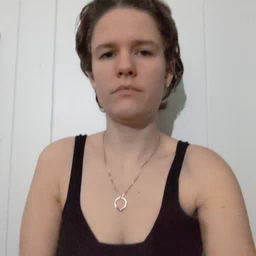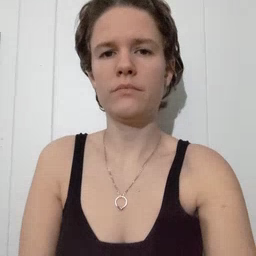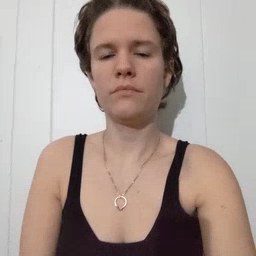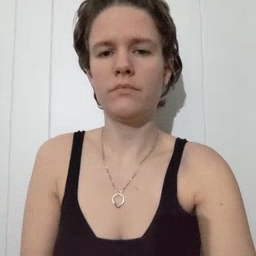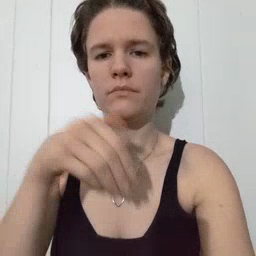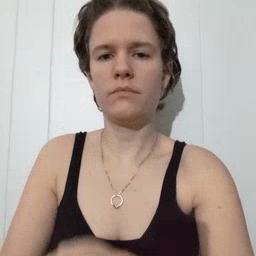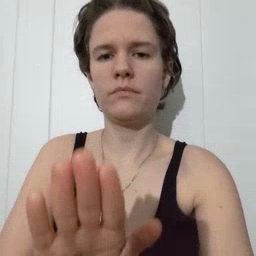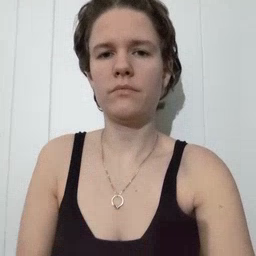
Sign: into